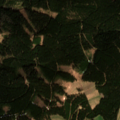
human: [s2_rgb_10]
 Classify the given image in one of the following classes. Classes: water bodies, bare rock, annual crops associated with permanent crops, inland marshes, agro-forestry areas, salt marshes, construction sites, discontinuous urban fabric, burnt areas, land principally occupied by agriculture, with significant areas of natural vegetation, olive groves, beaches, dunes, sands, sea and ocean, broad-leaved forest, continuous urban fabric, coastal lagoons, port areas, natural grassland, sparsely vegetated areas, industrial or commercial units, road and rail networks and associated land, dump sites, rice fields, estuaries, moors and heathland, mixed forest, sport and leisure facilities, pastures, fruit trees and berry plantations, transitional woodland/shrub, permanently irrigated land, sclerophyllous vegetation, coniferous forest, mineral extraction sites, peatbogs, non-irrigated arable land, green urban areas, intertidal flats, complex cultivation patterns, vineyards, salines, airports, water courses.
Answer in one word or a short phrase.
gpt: land principally occupied by agriculture, with significant areas of natural vegetation, coniferous forest